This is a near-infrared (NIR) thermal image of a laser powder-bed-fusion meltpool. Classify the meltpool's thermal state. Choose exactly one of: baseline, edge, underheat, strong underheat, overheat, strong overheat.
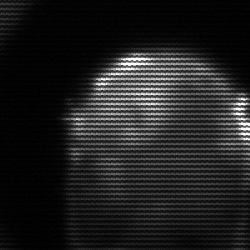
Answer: edge